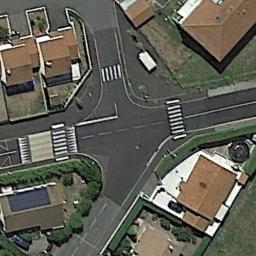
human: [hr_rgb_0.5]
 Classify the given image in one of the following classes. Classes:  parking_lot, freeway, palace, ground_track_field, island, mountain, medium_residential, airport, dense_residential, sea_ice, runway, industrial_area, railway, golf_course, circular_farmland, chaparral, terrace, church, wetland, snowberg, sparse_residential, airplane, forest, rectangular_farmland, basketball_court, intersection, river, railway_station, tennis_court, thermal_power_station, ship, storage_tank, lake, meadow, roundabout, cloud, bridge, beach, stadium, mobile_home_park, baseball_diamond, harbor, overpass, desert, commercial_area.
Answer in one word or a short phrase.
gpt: intersection